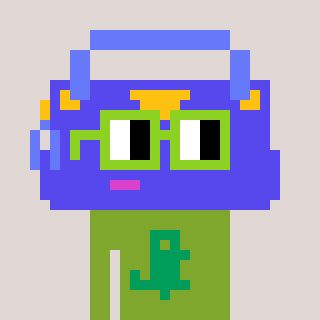
a pixel art character with square light green glasses, a bag-shaped head and a slimegreen-colored body on a warm background